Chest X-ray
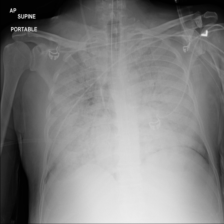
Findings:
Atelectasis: negative
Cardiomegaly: negative
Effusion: negative
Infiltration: negative
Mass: negative
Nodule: negative
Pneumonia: negative
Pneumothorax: negative
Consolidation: negative
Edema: negative
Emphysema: negative
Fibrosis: negative
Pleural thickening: negative
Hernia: negative